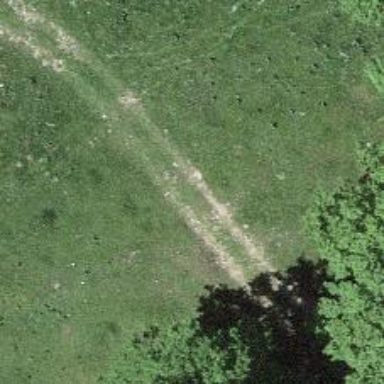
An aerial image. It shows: Unpaved track with grade 3 track type.